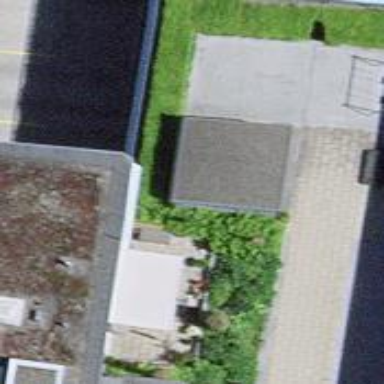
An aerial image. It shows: Parking area.